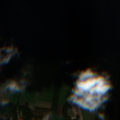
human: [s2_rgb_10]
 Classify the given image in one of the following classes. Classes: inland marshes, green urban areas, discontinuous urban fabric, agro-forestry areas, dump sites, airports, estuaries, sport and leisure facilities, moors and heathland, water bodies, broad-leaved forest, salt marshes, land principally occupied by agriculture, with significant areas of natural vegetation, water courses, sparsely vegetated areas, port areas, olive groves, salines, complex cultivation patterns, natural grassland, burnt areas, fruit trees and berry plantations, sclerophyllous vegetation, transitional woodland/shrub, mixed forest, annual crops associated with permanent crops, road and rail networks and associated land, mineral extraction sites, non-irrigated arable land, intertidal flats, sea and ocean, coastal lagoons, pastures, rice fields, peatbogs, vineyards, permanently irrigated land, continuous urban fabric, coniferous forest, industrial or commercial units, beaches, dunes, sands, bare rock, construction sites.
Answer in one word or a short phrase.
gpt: land principally occupied by agriculture, with significant areas of natural vegetation, mixed forest, transitional woodland/shrub, water bodies